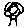
Label: tree